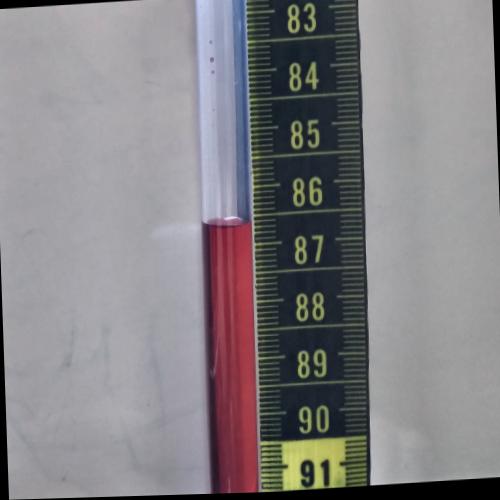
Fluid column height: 86.6 cm